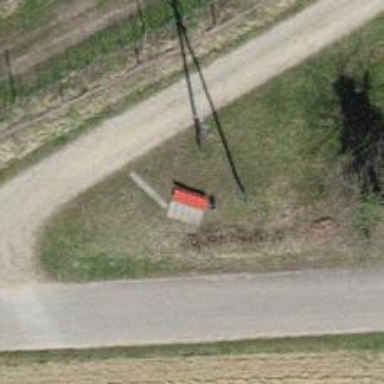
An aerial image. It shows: Red bench.